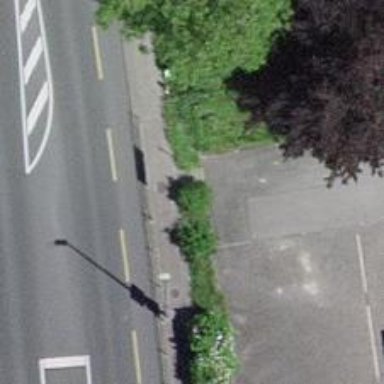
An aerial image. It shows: Hedge acting as barrier.